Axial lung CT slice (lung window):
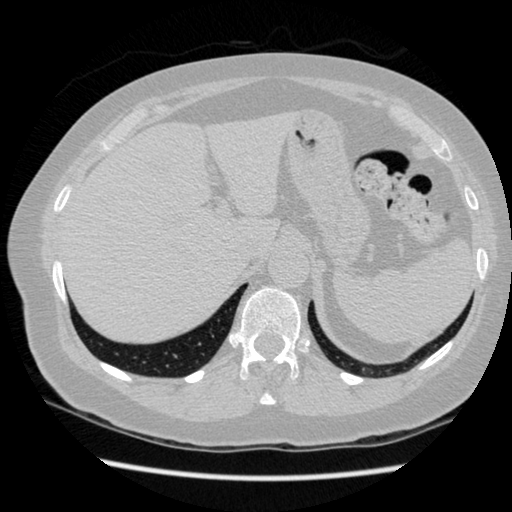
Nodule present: no